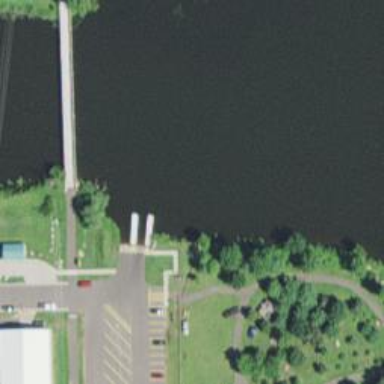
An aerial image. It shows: Slipway on leisure land.